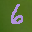
Label: 6